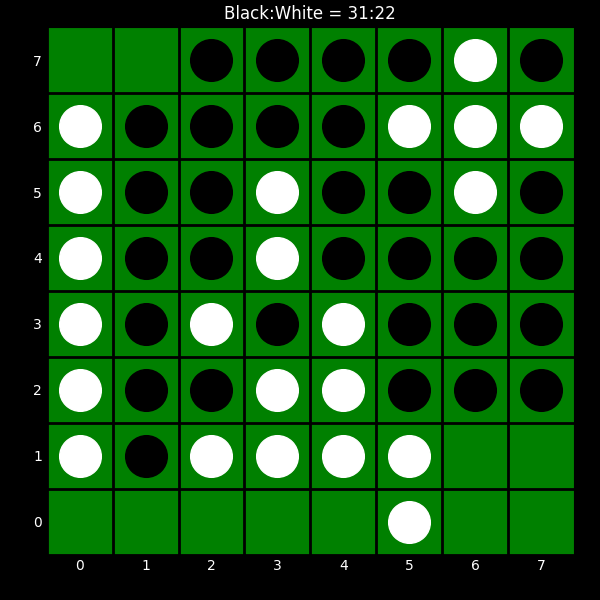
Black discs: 31
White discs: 22